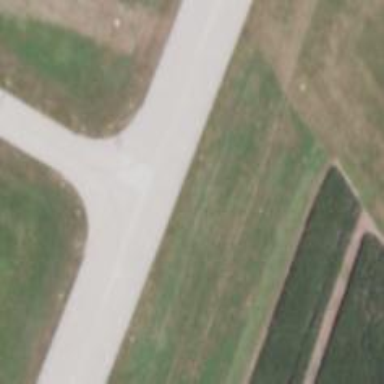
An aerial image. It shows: Image of taxiway at airport.